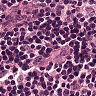
Metastatic tissue present: no